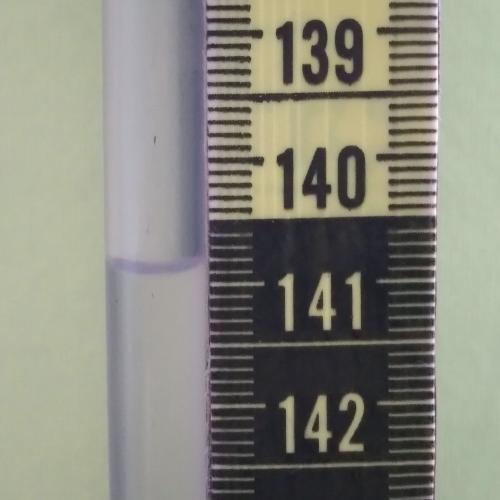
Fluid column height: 140.8 cm